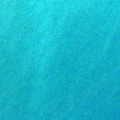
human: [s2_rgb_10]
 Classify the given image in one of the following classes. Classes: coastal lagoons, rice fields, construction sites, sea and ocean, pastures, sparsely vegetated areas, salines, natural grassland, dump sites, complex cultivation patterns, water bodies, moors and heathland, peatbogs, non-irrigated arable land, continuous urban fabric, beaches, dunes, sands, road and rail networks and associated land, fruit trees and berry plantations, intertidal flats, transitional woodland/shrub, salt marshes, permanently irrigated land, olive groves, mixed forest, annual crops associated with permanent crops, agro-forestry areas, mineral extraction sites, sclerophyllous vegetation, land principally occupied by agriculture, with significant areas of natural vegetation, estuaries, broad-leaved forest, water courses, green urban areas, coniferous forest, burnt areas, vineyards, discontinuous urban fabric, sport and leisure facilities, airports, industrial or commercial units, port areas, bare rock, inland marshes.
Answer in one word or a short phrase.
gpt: sea and ocean